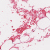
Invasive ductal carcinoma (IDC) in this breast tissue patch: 0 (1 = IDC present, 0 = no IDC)